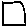
Label: square